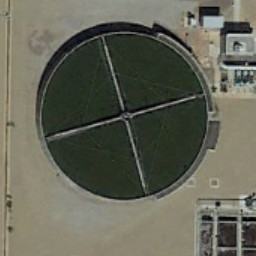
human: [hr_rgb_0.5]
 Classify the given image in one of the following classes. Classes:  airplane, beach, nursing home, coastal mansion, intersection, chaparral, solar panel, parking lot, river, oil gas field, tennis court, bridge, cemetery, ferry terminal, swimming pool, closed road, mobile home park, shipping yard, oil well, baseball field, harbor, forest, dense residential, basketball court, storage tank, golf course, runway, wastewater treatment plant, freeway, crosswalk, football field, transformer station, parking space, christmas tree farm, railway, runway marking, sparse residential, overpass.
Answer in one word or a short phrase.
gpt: wastewater treatment plant